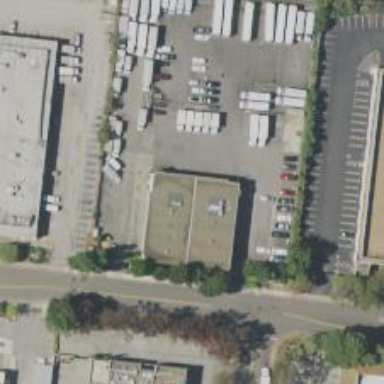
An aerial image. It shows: Car rental facility.